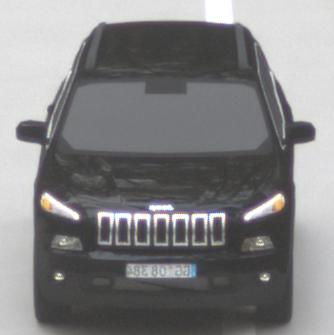
Make: Jeep
Model: Cherokee 3.2 V6 Pentastar
Detailed model: Cherokee (KL)
Model produced from: 2014/07
Model produced until: 2015/07
Doors: 5
Color: black
Road condition: dry road
Daytime: morning or afternoon
Contrast: low contrast